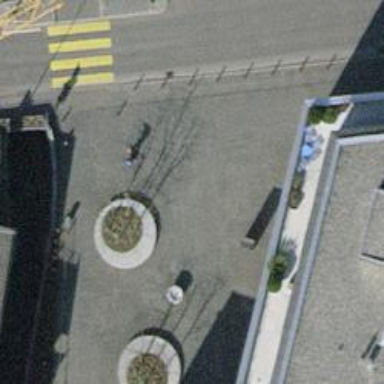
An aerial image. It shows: Bench for seating.